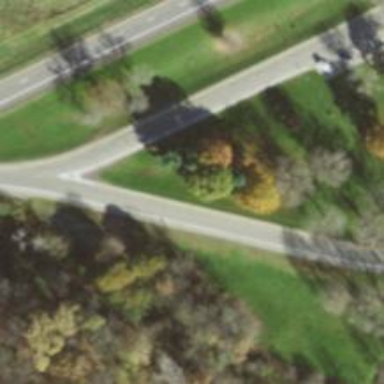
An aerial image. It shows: Rest area on the road.